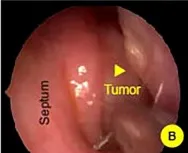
Flexible nasopharyngoscopy examination of nasopharynx. (A, B) In case 1, a prominent mass is observed on the nasopharynx (Yellow headarrow). The mass extends into posterior nasal cavity. The right nasal cavity shows postoperative adhesions (Black headarrow).
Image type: endoscopy (airway_endoscopy)